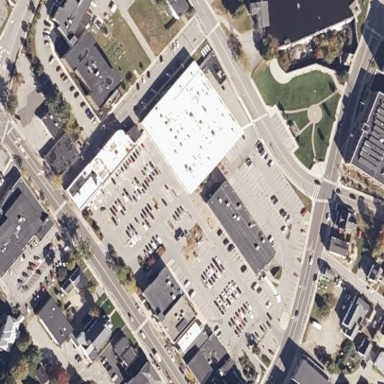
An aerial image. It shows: Retail building.